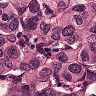
Metastatic tissue present: yes